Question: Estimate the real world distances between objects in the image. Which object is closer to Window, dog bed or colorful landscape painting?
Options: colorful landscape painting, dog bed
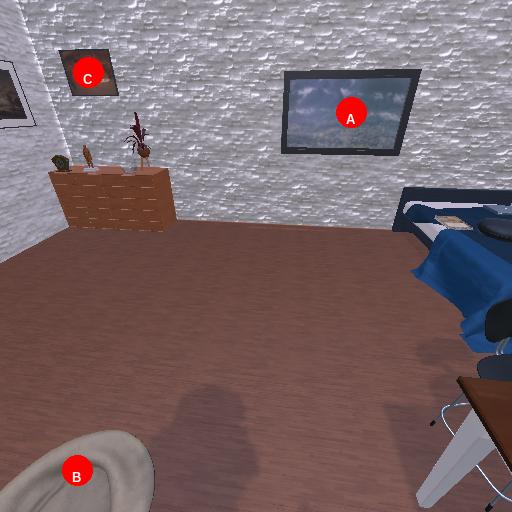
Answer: colorful landscape painting